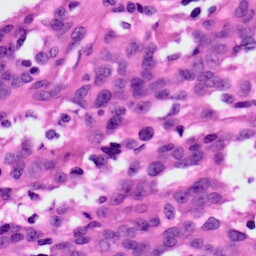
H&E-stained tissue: Ovarian